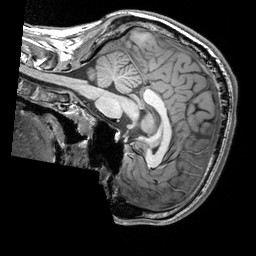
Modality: T1w
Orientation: sagittal
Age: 25
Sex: male
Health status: healthy
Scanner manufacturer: siemens
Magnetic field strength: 3 T
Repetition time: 2.3 s
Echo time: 0.00303 s